Question: I am trying to select some data from different tables using join.
First, here is my SQL (MS) query:
'''
SELECT Polls.pollID,
Members.membername,
Polls.polltitle, (SELECT COUNT(*) FROM PollChoices WHERE pollID=Polls.pollID) AS 'choices',
(SELECT COUNT(*) FROM PollVotes WHERE PollVotes.pollChoiceID = PollChoices.pollChoicesID) AS 'votes'
FROM Polls
INNER JOIN Members
ON Polls.memberID = Members.memberID
INNER JOIN PollChoices
ON PollChoices.pollID = Polls.pollID;
'''
And the tables involved in this query is here:

The query returns this result:
'''
pollID | membername | polltitle | choices | votes
---------+------------+-----------+---------+-------
<PHONE> | TestName | Test Title| 2 | 0
<PHONE> | TestName | Test Title| 2 | 1
'''
Any help will be greatly appreciated.
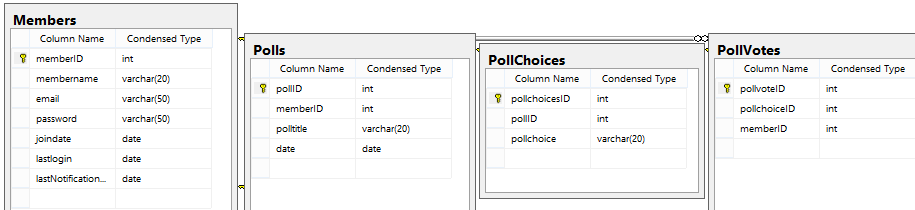
Answer: Your INNER JOIN with 'PollChoices' is bringing in more than 1 row for a given 'poll' as there are 2 choices for the poll <PHONE> as indicated by 'choices' column.
You can change the query to use 'GROUP BY' and get the counts.
In case you don't have entries for each member in the 'PollVotes' or 'Polls' table, you need to use 'LEFT JOIN'
'''
SELECT Polls.pollID,
Members.membername,
Polls.polltitle,
COUNT(PollChoices.pollID) as 'choices',
COUNT(PollVotes.pollvoteId) as 'votes'
FROM Polls
INNER JOIN Members
ON Polls.memberID = Members.memberID
INNER JOIN PollChoices
ON PollChoices.pollID = Polls.pollID
INNER JOIN PollVotes
ON PollVotes.pollChoiceID = PollChoices.pollChoicesID
AND PollVotes.memberID = Members.memberID
GROUP BY Polls.pollID,
Members.membername,
Polls.polltitle
'''